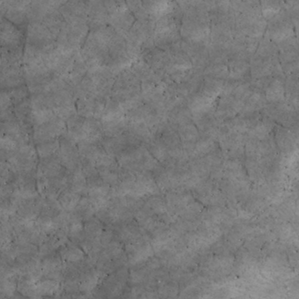
Label: non_frost